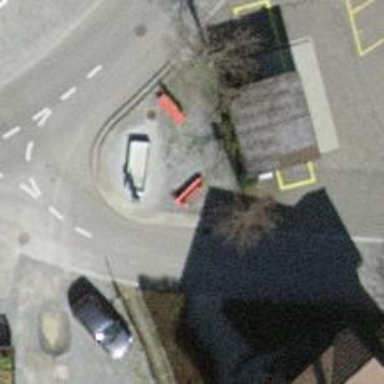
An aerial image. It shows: Red bench.